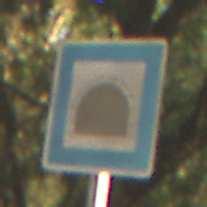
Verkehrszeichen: Tunnel
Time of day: SunriseSunset
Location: Outdoor (Suburban)
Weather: Clear
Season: NotSpecified
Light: Natural